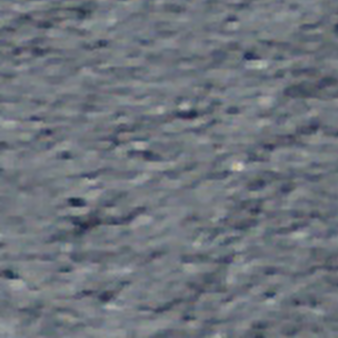
Label: other